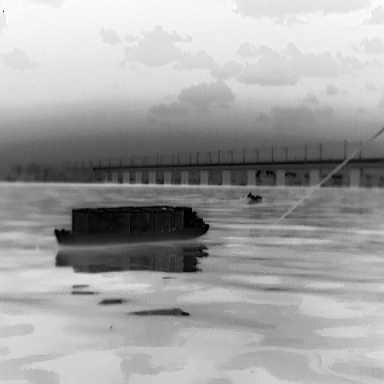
There is a fishing_boat in the infrared image.